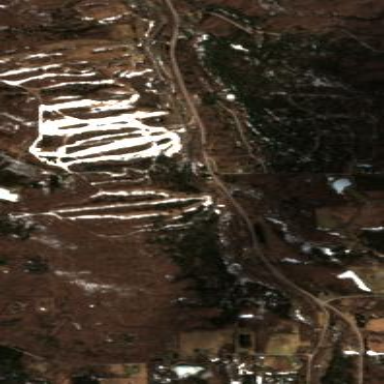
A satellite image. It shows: Area designated for winter sports.